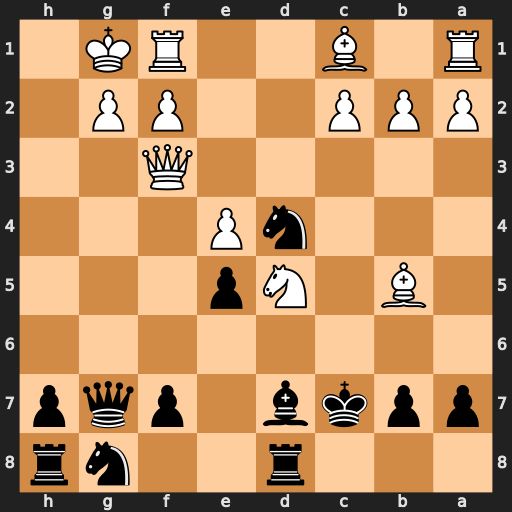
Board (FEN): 3r2nr/ppkb1pqp/8/1B1Np3/3nP3/5Q2/PPP2PP1/R1B2RK1
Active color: b
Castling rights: -
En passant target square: -
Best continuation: Kb8 Qg3 Qxg3